Question: I have pandas column with only timestamps in incremental order.
I use to_datetime() to work with that column but it automatically adds same day throughout column without incrementing when encounters midnight.
So how can I logically tell it to increment day when it crosses midnight.
'''
rail[8].iloc[121]
rail[8].iloc[100]
'''
printing these values outputs:
'''
TIME 2020-11-19 00:18:00
Name: DSG, dtype: datetime64[ns]
TIME 2020-11-19 21:12:27
Name: KG, dtype: datetime64[ns]
'''
whereas 'iloc[121]' should be '2020-11-20'
Sample data is like:

'''
df1.columns = df1.iloc[0]
ids = df1.loc['TRAIN NO'].unique()
df1.drop('TRAIN NO',axis=0,inplace=True)
rail = {}
for i in range(len(ids)):
rail[i] = df1.filter(like=ids[i])
rail[i] = rail[i].reset_index()
rail[i].rename(columns={0:'TRAIN NO'},inplace=True)
rail[i] = pd.melt(rail[i],id_vars='TRAIN NO',value_name='TIME',var_name='trainId')
rail[i].drop(columns='trainId',inplace=True)
rail[i].rename(columns={'TRAIN NO': 'CheckPoints'},inplace=True)
rail[i].set_index('CheckPoints',inplace=True)
rail[i].dropna(inplace=True)
rail[i]['TIME'] = pd.to_datetime(rail[i]['TIME'],infer_datetime_format=True)
CheckPoints TIME
DEPOT 2020-11-19 05:10:00
KG 2020-11-19 05:25:00
RI 2020-11-19 05:51:11
RI 2020-11-19 06:00:00
KG 2020-11-19 06:25:44
... ...
DSG 2020-11-19 23:41:50
ATHA 2020-11-19 23:53:56
NBAA 2020-11-19 23:58:00
NBAA 2020-11-19 00:01:00
DSG 2020-11-19 00:18:00
'''
Could someone help me out..!
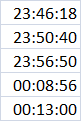
Answer: You can check where the timedelta of subsequent timestamps is less than 0 (= date changes). Use the cumsum of that and add it as a timedelta (days) to your datetime column:
'''
import pandas as pd
df = pd.DataFrame({'time': ["23:00", "00:00", "12:00", "23:00", "01:00"]})
# cast time string to datetime, will automatically add today's date by default
df['datetime'] = pd.to_datetime(df['time'])
# get timedelta between subsequent timestamps in the column; df['datetime'].diff()
# compare to get a boolean mask where the change in time is negative (= new date)
m = df['datetime'].diff() < pd.Timedelta(0)
# m
# 0 False
# 1 True
# 2 False
# 3 False
# 4 True
# Name: datetime, dtype: bool
# the cumulated sum of that mask accumulates the booleans as 0/1:
# m.cumsum()
# 0 0
# 1 1
# 2 1
# 3 1
# 4 2
# Name: datetime, dtype: int32
# ...so we can use that as the date offset, which we add as timedelta to the datetime column:
df['datetime'] += pd.to_timedelta(m.cumsum(), unit='d')
df
time datetime
0 23:00 2020-11-19 23:00:00
1 00:00 2020-11-20 00:00:00
2 12:00 2020-11-20 12:00:00
3 23:00 2020-11-20 23:00:00
4 01:00 2020-11-21 01:00:00
'''